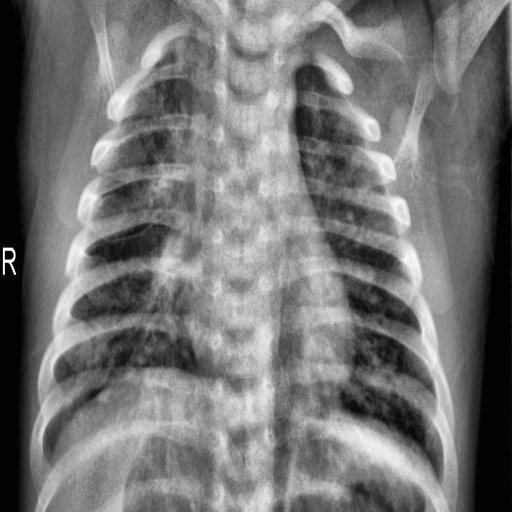
Finding: PNEUMONIA